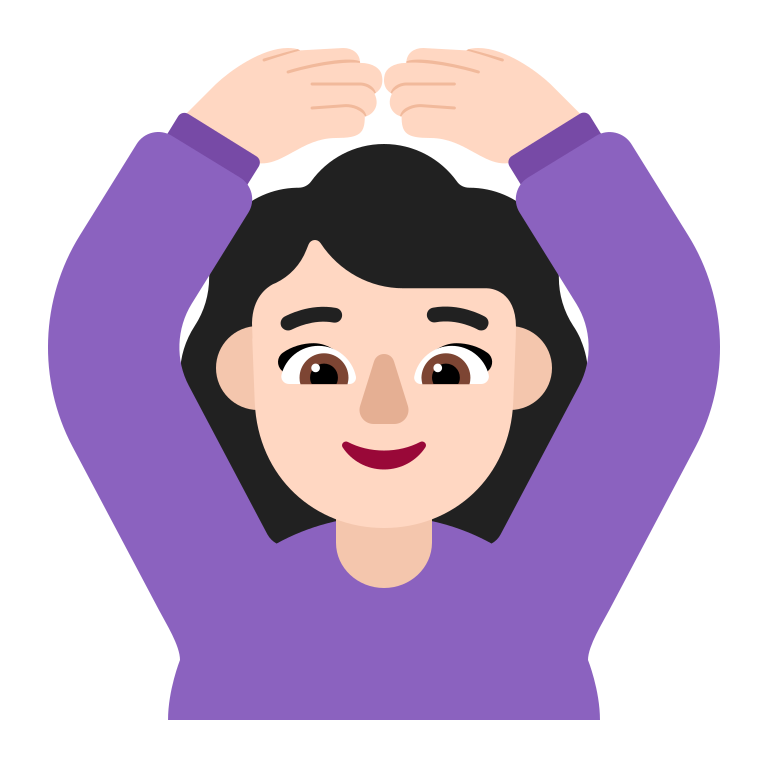
woman gesturing ok flat light